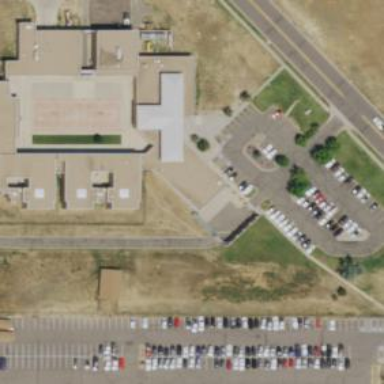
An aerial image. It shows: Prison.